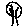
Label: tree